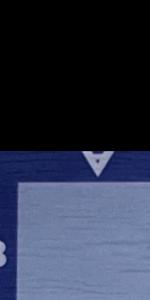
Label: Empty